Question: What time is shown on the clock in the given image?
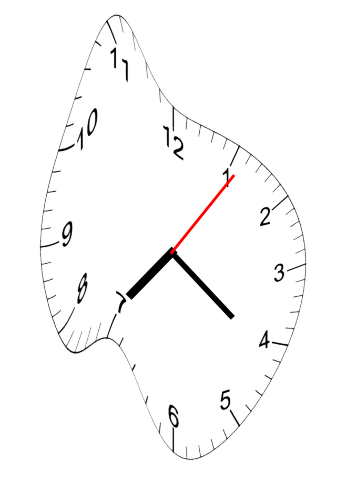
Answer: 07:21:06